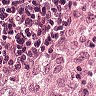
Metastatic tissue present: no